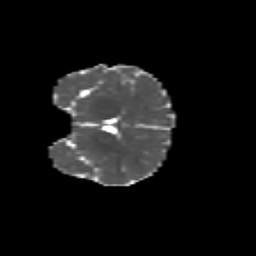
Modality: MD
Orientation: coronal
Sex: female
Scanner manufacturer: siemens
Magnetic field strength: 3 T
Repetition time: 5 s
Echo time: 0.071 s